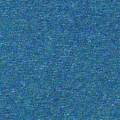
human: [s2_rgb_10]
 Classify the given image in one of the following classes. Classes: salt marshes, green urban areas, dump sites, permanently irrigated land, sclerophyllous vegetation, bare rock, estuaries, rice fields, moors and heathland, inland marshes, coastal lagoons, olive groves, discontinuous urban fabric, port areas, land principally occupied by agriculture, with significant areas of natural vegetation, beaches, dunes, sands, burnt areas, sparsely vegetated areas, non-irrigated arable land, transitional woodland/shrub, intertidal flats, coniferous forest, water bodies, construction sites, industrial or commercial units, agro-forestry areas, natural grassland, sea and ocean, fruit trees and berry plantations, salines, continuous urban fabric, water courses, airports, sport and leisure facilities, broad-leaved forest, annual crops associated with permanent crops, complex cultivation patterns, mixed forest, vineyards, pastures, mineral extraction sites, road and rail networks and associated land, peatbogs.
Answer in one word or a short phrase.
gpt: sea and ocean